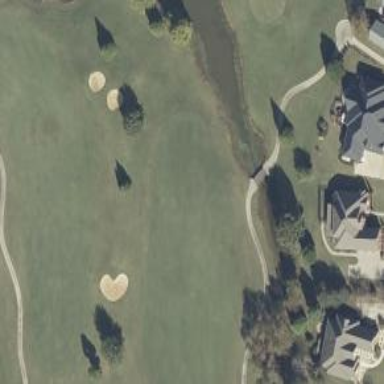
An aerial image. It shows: Grassy area designated as golf fairway.